Field crop: maize
Growth stage: 2
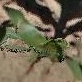
Species: maize